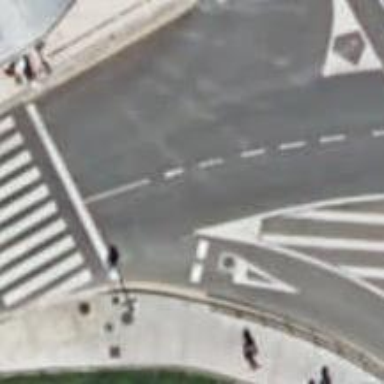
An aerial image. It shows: Road with traffic signals at crossing.